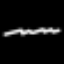
Label: squiggle